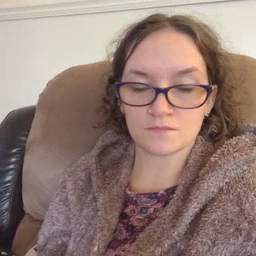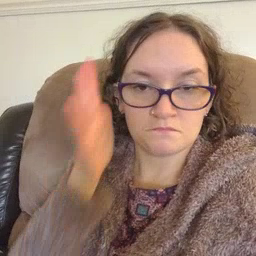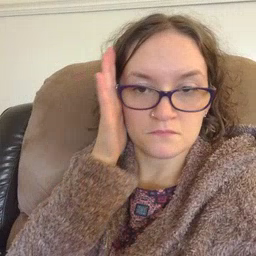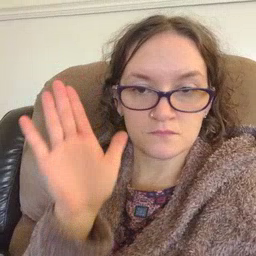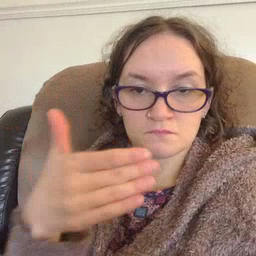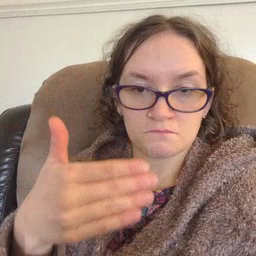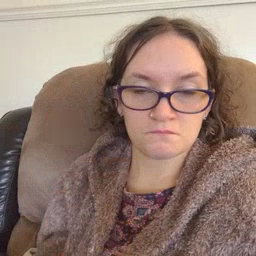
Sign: bedroom